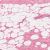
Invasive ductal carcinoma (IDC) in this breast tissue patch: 0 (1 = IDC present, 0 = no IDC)